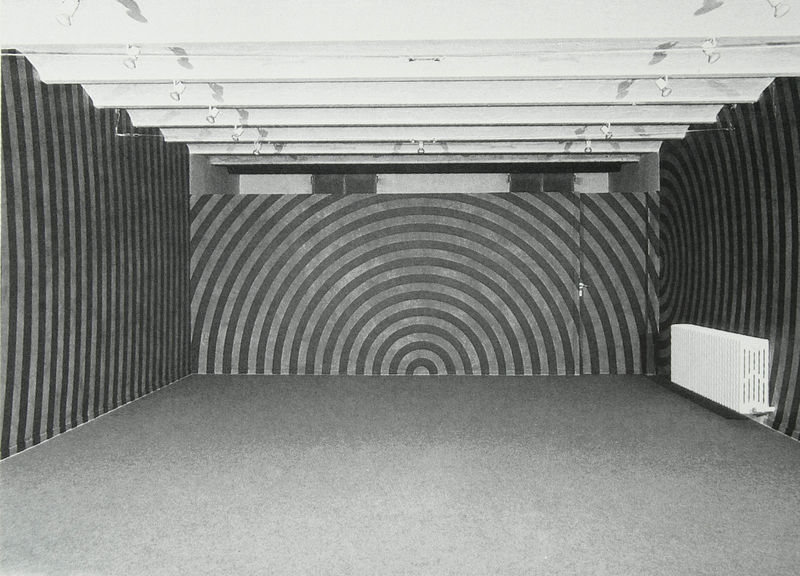
Titel: Installation Studio G7, Bologna - On four walls, arcs 4'' (10 cm) wide, from the midpoints of four sides
Künstler: Sol Lewitt
Standort: Chester (Connecticut)
Institution: Sammlung Eva Lewitt
Schlagwörter: weiß, grau, schwarz, boden, decke, foto, zentralperspektive, kreise, sol, heizung, konzentrisch, lewitt, installation, radiator, heizungskörper